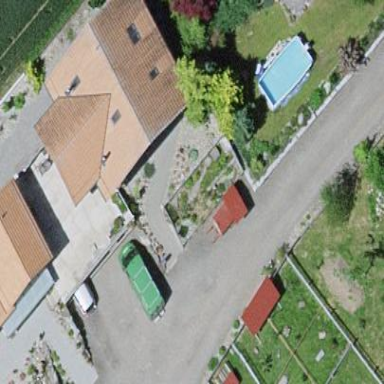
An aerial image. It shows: Residential building with gabled roof.